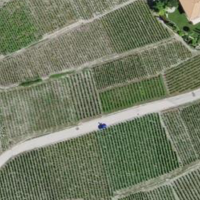
EUNIS habitat code: 40
Species observed at this site:
Vitis vinifera